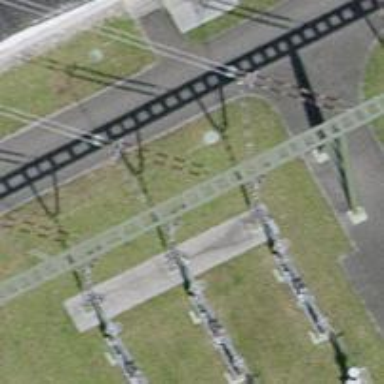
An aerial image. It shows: Three power lines with cables.